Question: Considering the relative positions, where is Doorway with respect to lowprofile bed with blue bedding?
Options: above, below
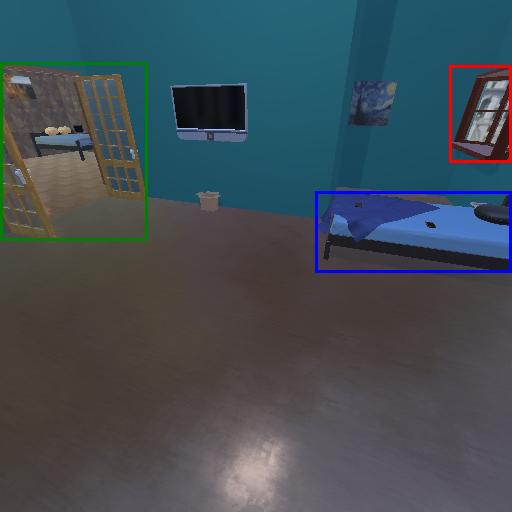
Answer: above